Question: I am trying to find relations between nodes with optional but specific nodes/relationships in between (neo4j 2.0 M6).
In my data model, 'Gene' can be 'PARTOF' a 'Group. I have 'INTERACT' relationships between 'Gene'-'Gene', 'Gene'-'Group' and 'Group'-'Group' (red lines in model image).
I want to boil this down to all 'INTERACT' relationships between 'Gene': both direct '(Gene-INTERACT-Gene)' and via one or two 'Group' '(Gene-PARTOF-Group-INTERACT-Gene)'.
---

---
Of course this is easy with multiple Cypher queries:
'''
# direct INTERACT
MATCH (g1:Gene)-[r:INTERACT]-(g2:Gene) RETURN g1, g2
# INTERACT via one Group
MATCH (g1:Gene)-[:PARTOF]-(gr:Group)-[r:INTERACT]-(g2:Gene) RETURN g1, g2
# INTERACT via two Group
MATCH (g1:Gene)-[:PARTOF]-(gr1:Group)-[r:INTERACT]-(gr2:Group)-[:PARTOF]-(g2:Gene)
RETURN g1, g2
'''
But would it be possible to construct a single Cypher query that takes optional 'Group steps' in the path? So far I only used optional relationships and 'shortestPaths', but I have no idea if I can filter for one or two optional nodes in between two genes.
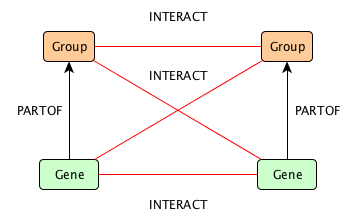
Answer: You can assign a depth between zero and one for each of the relationships you add to the path. Try something like
'''
MATCH (g1:Gene)-[:PARTOF*0..1]-(gr1)-[:INTERACT]-(gr2)-[:PARTOF*0..1]-(g2:Gene)
RETURN g1,g2
'''
and to see what the matched paths actually look like, just return the whole path
'''
MATCH p=(g1:Gene)-[:PARTOF*0..1]-(gr1)-[:INTERACT]-(gr2)-[:PARTOF*0..1]-(g2:Gene)
RETURN p
'''
There is a bit of a bother with declaring node labels for the optional parts of this pattern, however, so this query assumes that genes are not part of anything other than groups, and that they only interact with groups and other genes. If a gene can have '[:PARTOF]' to something else, then '(gr1)' will bind that something, and the query is no longer reliable. Simply adding a where clause like
'''
WHERE gr1:Group AND gr2:Group
'''
excludes the case where the optional parts are not matched, so that won't work (it'd be like your third query). I'm sure it can be solved but if your actual model is not much more complex than what you describe in your question, this should.
I took the liberty of interpreting your model in a console <URL>, check it out to see if it does what you want.